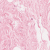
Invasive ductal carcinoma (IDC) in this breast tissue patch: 0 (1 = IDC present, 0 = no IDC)